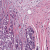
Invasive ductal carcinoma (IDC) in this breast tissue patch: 1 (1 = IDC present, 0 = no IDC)